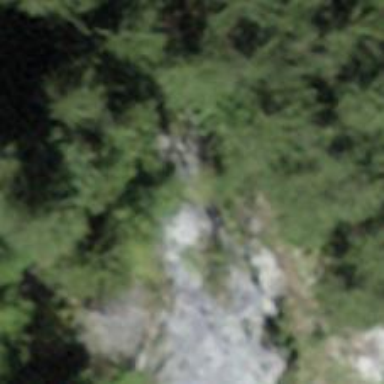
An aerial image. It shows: Natural cliff.